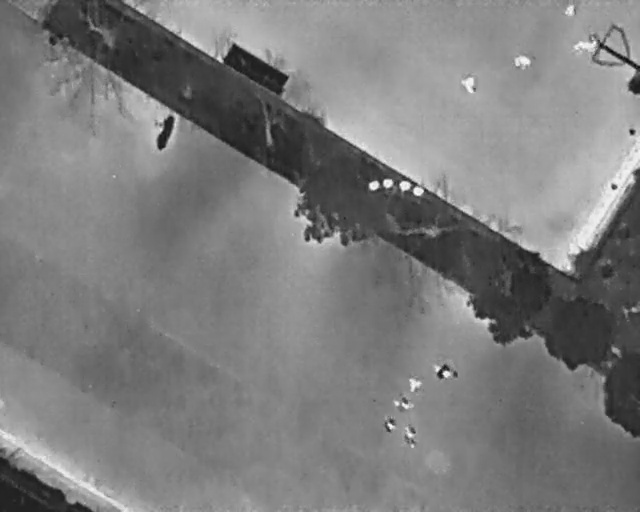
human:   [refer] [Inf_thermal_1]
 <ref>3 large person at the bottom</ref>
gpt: <box>[[67, 69, 71, 75, 2], [61, 76, 64, 81, 2], [62, 83, 66, 86, 2]]</box>

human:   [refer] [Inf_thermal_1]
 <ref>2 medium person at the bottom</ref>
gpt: <box>[[63, 73, 66, 76, 2], [59, 81, 62, 84, 2]]</box>

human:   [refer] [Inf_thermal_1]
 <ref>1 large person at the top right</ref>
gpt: <box>[[90, 6, 92, 11, 2]]</box>

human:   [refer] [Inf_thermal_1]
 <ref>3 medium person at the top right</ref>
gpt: <box>[[88, 0, 90, 3, 2], [80, 10, 82, 13, 2], [71, 14, 74, 17, 2]]</box>